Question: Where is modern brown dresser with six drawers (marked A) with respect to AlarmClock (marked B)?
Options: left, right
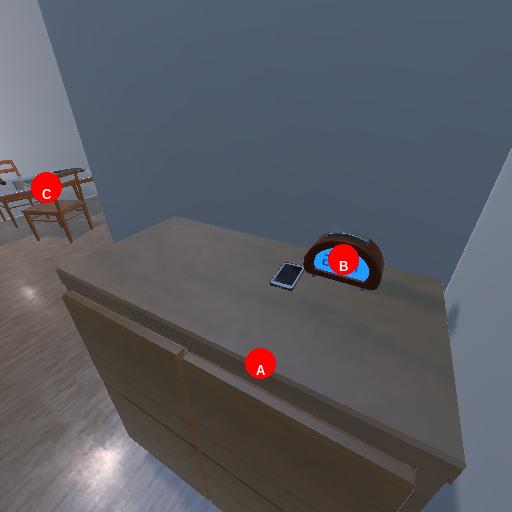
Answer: left